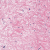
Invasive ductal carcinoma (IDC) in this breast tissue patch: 0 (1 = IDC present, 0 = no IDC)